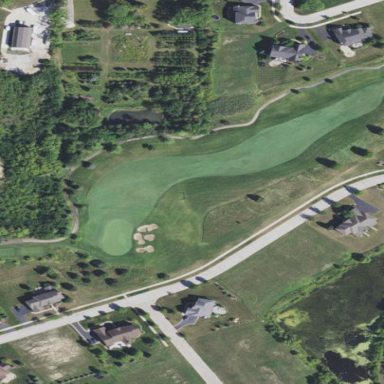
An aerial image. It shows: Grassy area designated as golf fairway.